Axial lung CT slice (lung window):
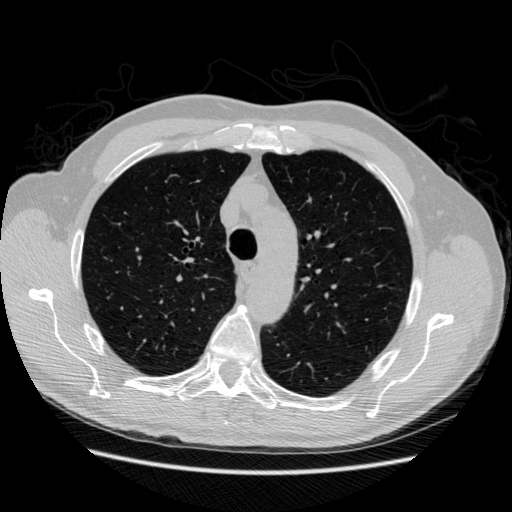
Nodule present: no